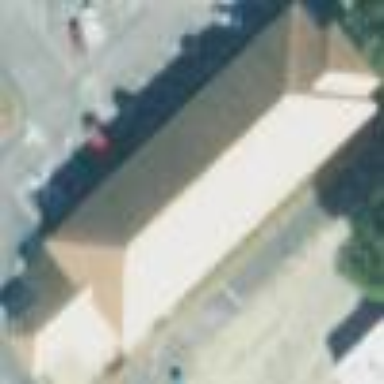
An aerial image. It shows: Retail building.